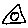
Label: triangle